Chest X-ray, PA view. Patient: 57 years old, sex F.
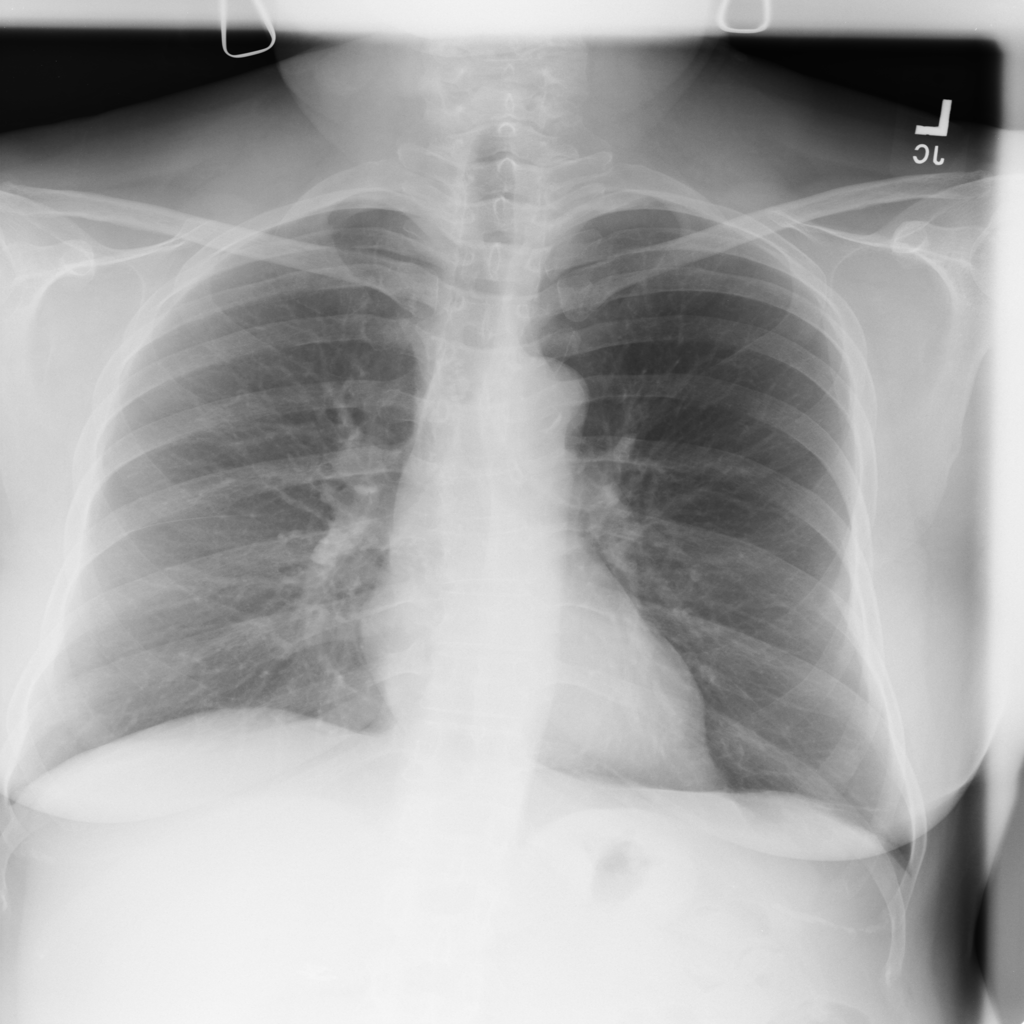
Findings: No Finding